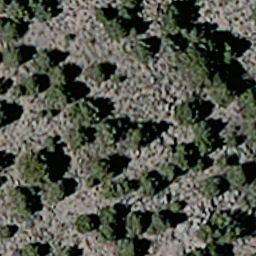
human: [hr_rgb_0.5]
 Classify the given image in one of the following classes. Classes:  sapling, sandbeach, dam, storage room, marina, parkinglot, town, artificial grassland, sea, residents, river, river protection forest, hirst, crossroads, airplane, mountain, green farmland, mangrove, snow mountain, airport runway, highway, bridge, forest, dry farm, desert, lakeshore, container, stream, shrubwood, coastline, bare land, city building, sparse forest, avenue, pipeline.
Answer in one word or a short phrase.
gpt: sparse forest